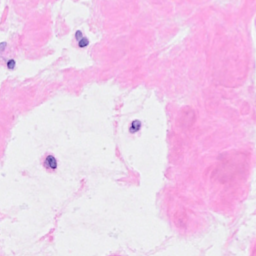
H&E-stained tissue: Breast